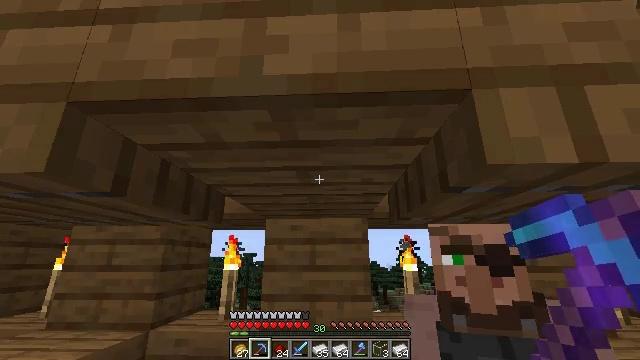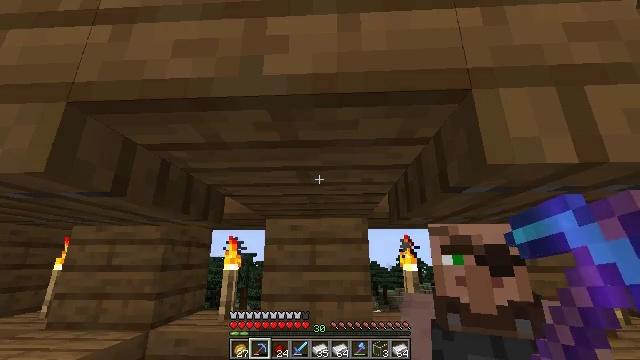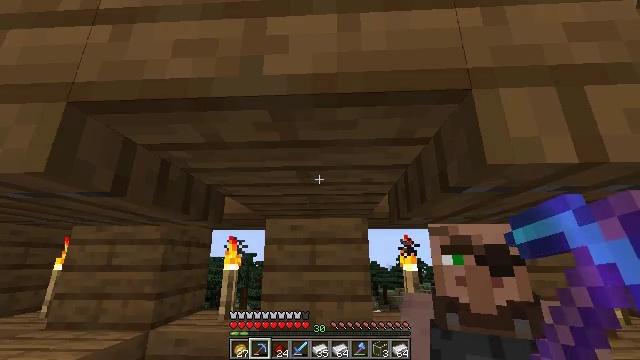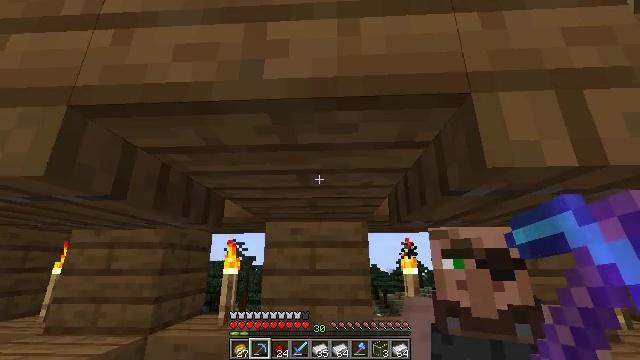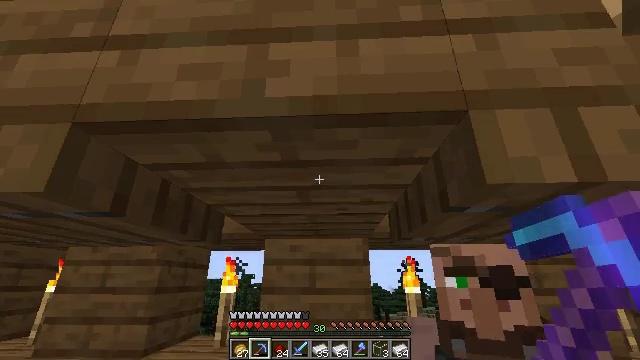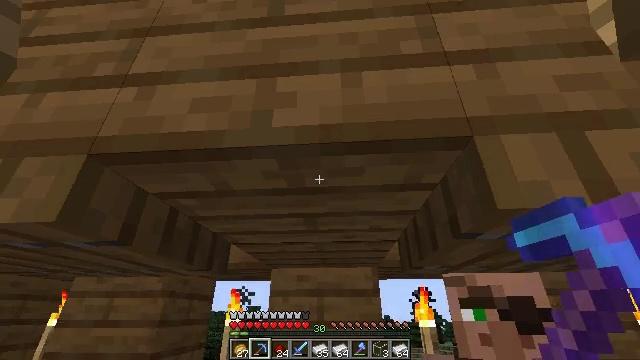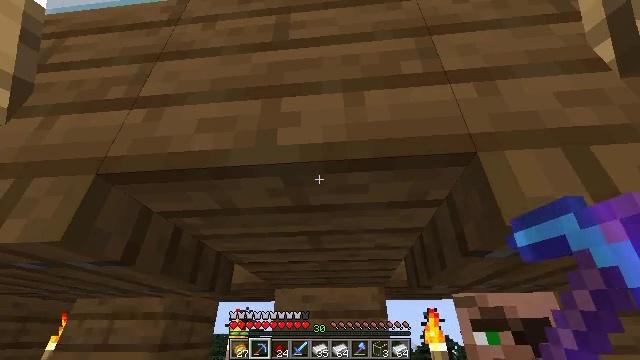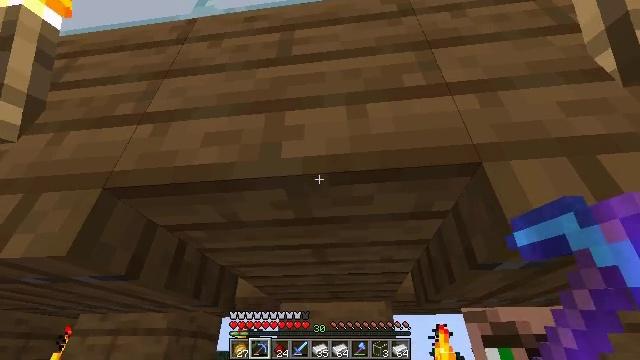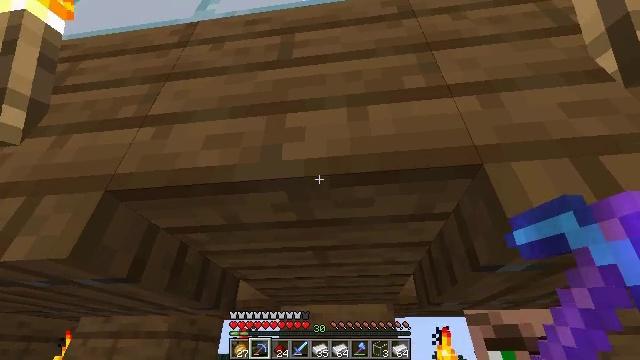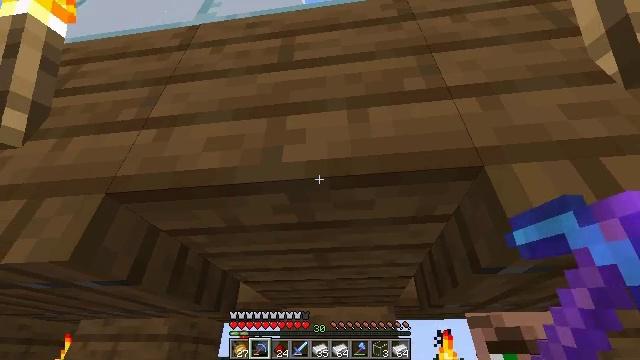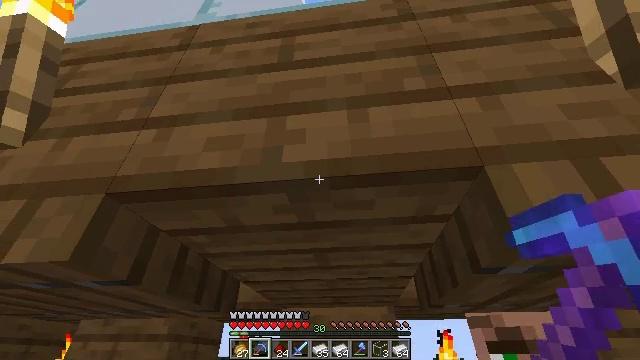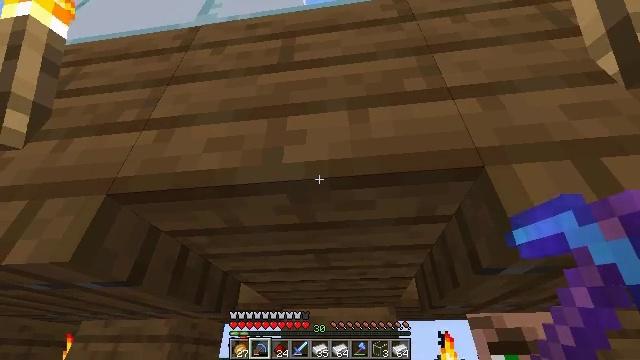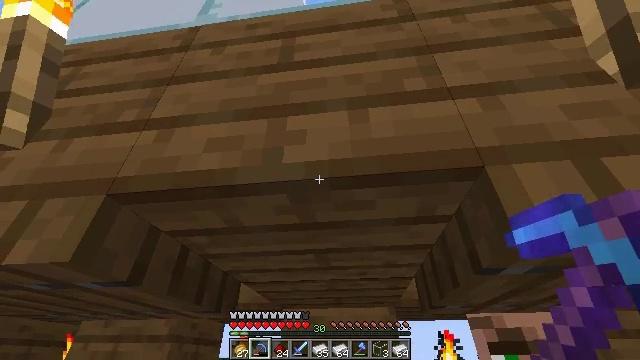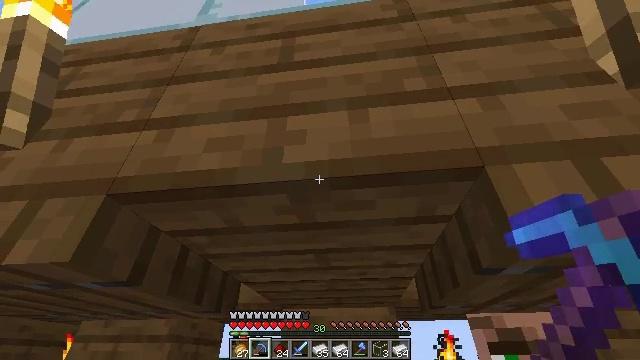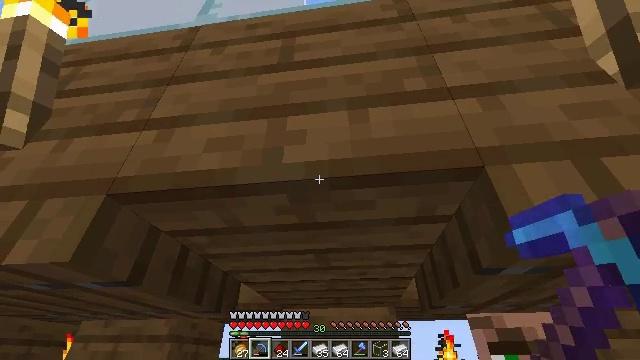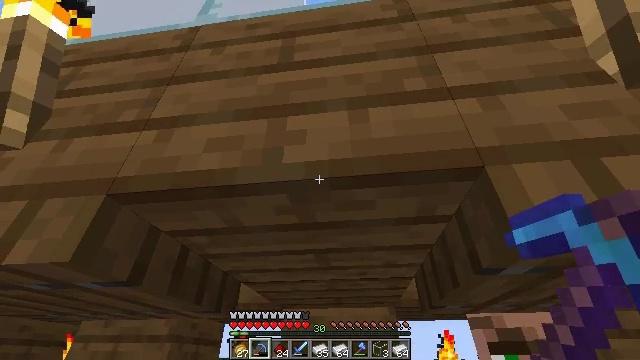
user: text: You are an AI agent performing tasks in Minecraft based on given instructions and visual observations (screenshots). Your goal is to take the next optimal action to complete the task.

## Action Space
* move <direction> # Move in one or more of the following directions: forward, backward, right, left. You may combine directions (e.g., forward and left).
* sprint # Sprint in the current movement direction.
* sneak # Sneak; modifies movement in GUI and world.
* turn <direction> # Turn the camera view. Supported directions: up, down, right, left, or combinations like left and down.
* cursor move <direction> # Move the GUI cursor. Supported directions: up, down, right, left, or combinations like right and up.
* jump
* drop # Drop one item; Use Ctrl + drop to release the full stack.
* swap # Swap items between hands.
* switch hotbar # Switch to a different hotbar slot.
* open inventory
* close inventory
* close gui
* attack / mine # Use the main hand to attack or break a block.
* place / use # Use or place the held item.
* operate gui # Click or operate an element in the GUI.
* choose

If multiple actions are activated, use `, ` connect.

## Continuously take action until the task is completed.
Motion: motion action
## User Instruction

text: Recycle the grindstone by mining it.
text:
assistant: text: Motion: no_op
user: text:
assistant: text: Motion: no_op
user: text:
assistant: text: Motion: no_op
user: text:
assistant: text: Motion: turn up
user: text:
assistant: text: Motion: turn left and up
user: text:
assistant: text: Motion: turn left and up
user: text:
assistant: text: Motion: turn left and up
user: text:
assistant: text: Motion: no_op
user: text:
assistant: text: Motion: no_op
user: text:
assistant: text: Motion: no_op
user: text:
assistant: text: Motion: no_op
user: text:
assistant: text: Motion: no_op
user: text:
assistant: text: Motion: no_op
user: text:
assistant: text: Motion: no_op
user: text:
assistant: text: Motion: no_op
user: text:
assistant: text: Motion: no_op
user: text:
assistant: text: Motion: no_op
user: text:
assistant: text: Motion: no_op
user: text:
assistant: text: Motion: turn right
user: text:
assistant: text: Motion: turn right and down
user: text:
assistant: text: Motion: turn right and down
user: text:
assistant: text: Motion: turn right and down
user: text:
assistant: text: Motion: turn right and down
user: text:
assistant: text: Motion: turn right and down
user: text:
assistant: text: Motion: turn down
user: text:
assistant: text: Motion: turn left and down
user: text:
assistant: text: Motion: no_op
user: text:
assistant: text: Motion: turn left and down
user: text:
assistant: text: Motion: no_op
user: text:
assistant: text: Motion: no_op